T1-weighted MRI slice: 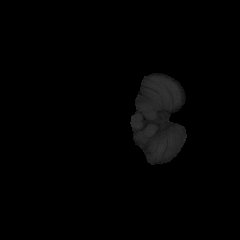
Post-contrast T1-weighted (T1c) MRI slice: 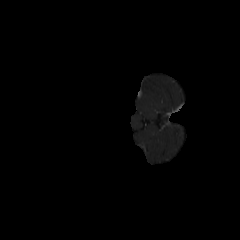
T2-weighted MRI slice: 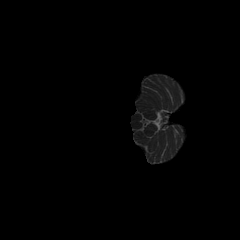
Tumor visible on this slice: no